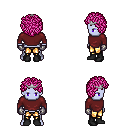
a pixel art fantasy rpg character, male body template, dark elf, purple skin, maroon long-sleeve shirt, gold greaves, pink curly afro hairstyle, silver tiara, metal gloves, black shoes, four views (front, back, left, right), 2x2 character sprite sheet, small pixel art, hard edges, no anti-aliasing